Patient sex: M
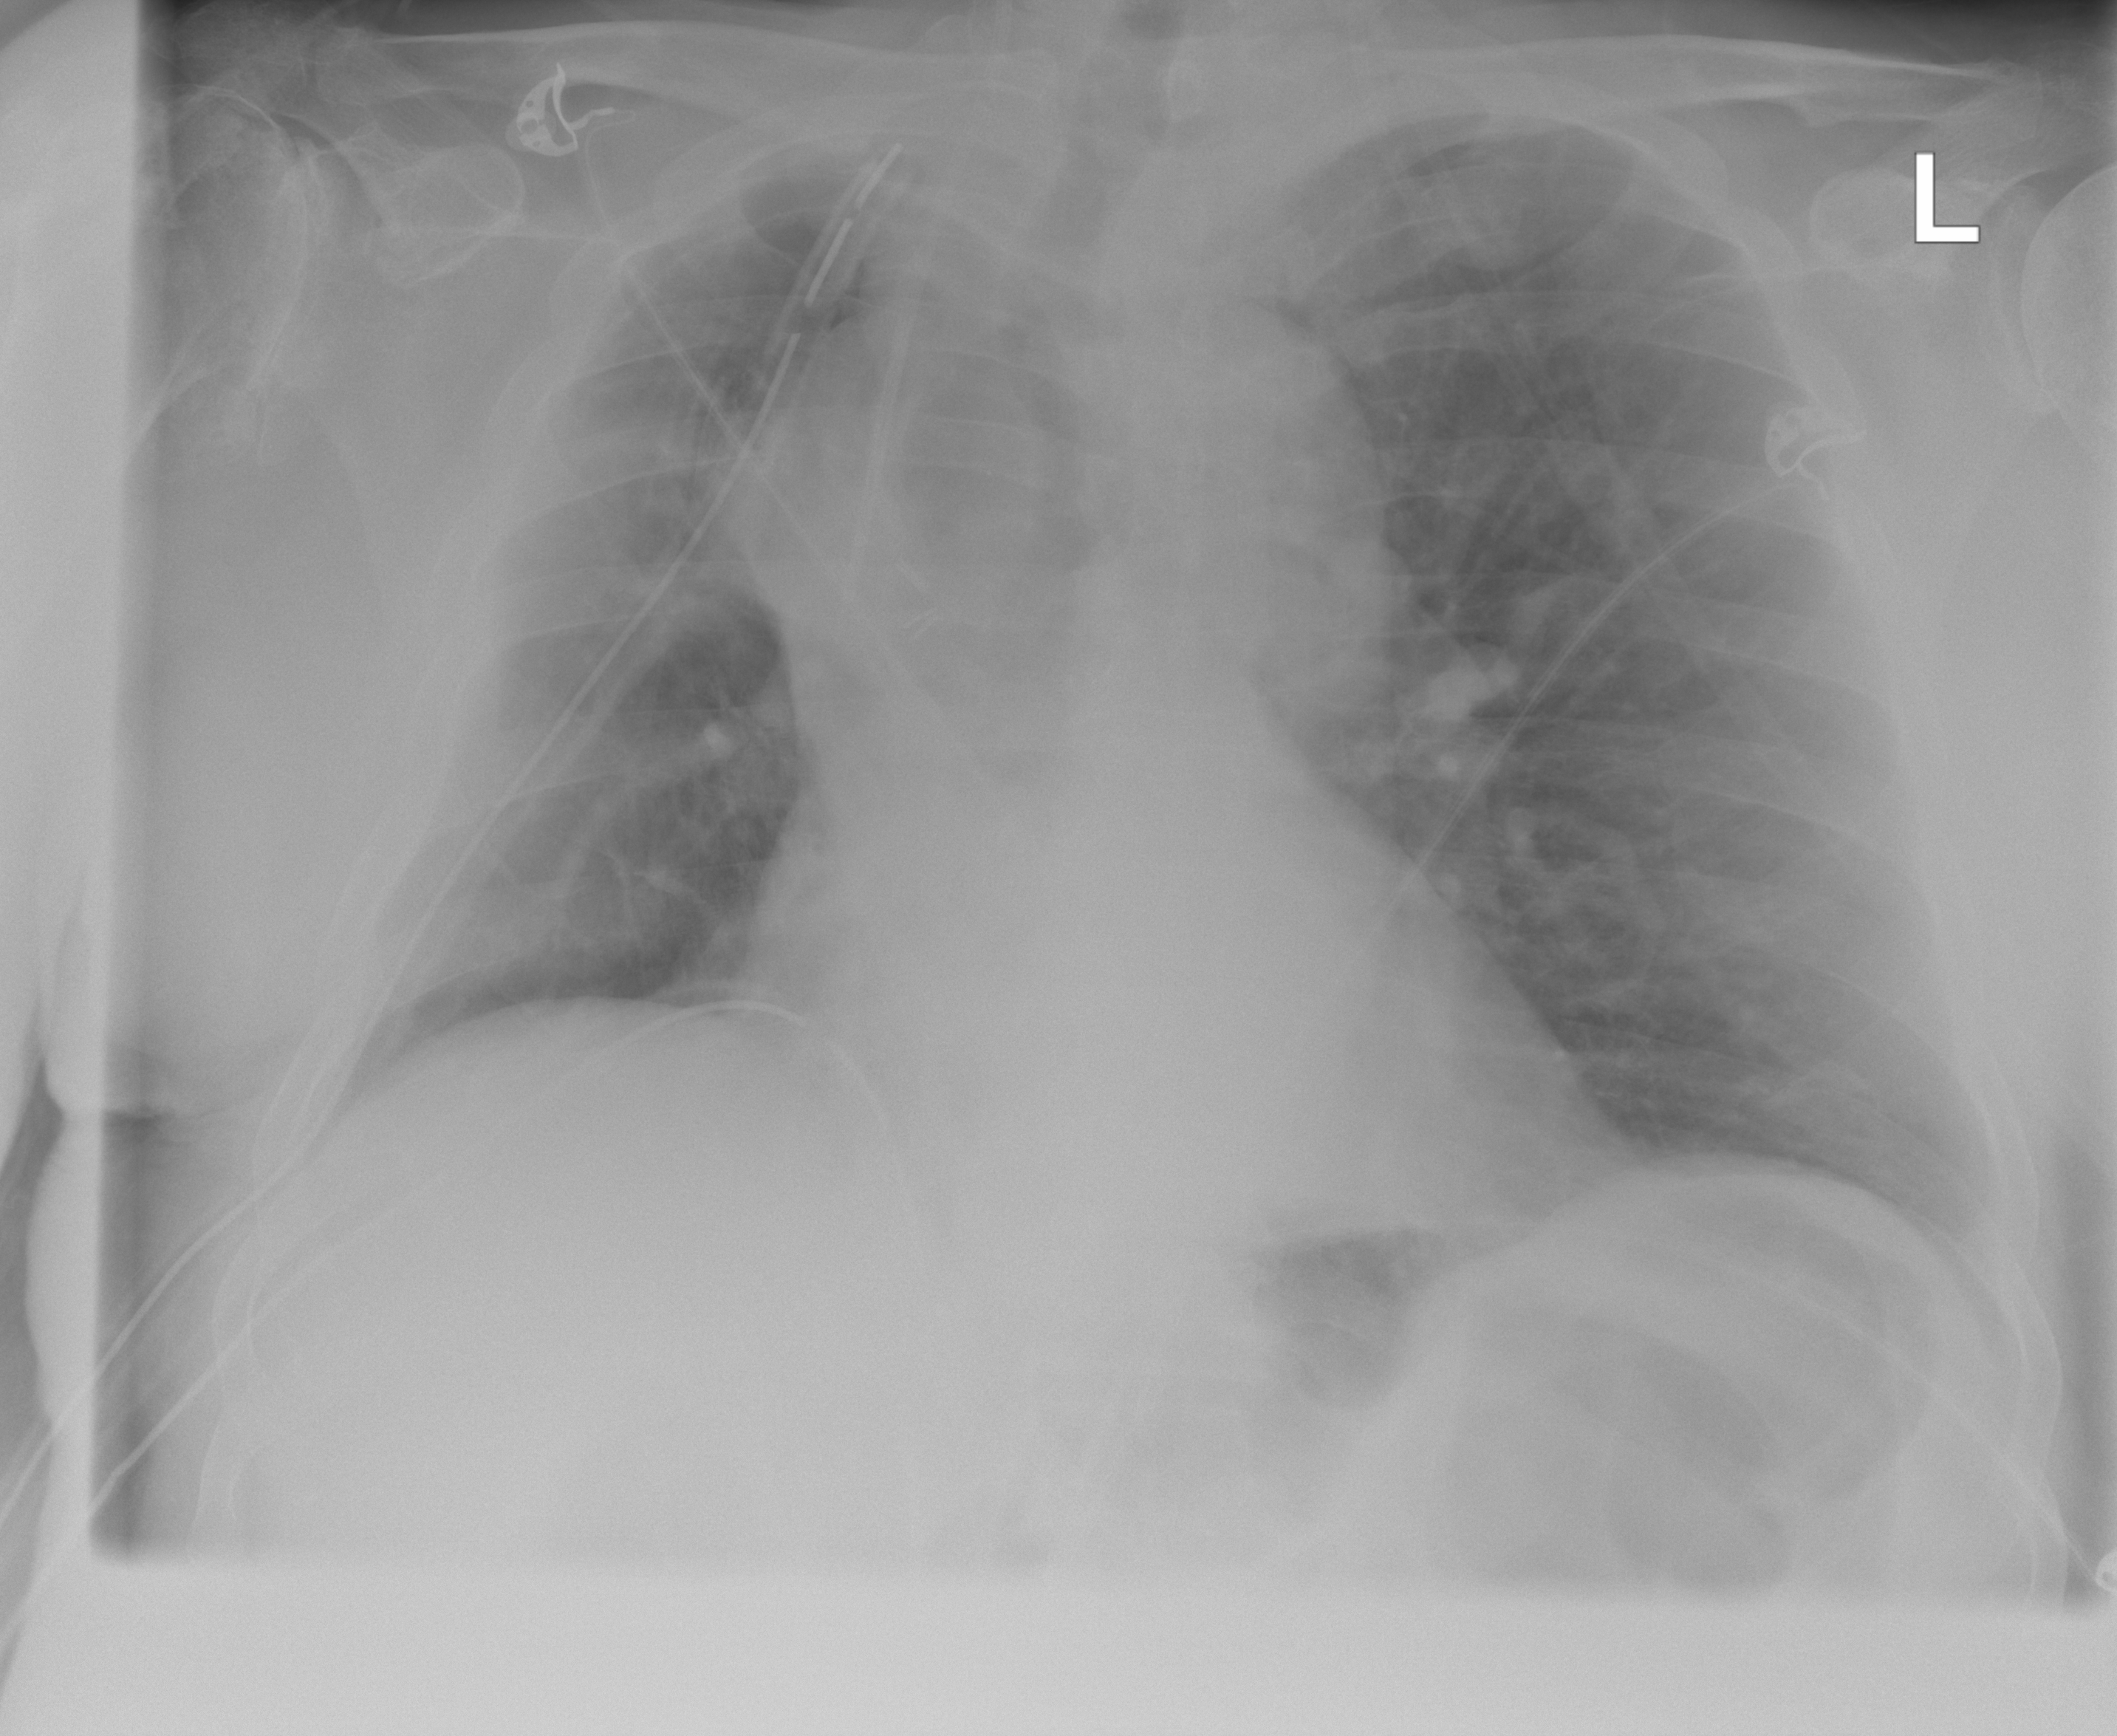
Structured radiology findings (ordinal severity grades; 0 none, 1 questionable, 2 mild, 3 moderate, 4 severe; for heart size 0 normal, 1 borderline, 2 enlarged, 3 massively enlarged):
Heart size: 1
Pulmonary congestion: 2
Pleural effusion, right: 0
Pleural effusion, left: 0
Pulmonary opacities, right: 0
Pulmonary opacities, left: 0
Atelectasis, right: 2
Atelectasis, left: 0